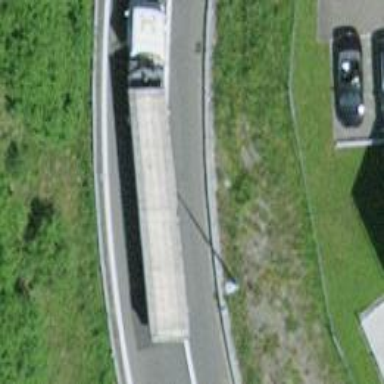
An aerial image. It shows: Asphalt motorway link.